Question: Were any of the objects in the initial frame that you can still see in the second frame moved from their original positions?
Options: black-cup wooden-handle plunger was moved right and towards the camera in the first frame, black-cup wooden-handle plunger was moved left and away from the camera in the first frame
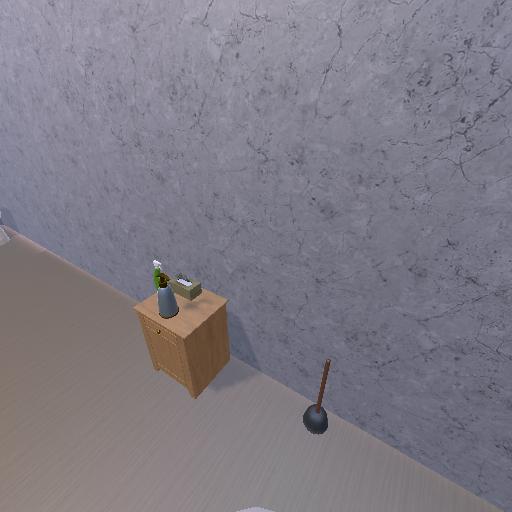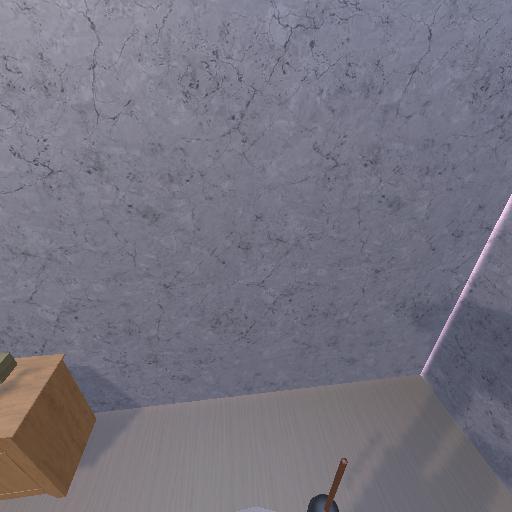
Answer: black-cup wooden-handle plunger was moved right and towards the camera in the first frame